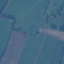
Land use / land cover class: Pasture